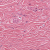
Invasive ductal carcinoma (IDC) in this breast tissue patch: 0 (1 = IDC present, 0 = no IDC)